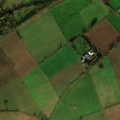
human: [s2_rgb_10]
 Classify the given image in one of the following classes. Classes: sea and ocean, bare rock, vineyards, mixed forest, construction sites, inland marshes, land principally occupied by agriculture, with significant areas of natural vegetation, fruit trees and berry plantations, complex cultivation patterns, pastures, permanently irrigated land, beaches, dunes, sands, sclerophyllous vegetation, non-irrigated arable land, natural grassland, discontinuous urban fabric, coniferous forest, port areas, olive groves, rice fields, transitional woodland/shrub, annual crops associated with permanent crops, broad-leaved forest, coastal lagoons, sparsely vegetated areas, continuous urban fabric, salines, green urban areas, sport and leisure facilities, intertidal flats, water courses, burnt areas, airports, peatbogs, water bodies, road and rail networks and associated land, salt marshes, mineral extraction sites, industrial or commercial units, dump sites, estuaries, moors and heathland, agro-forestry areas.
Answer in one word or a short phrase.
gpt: non-irrigated arable land, pastures